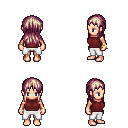
a pixel art fantasy rpg character, female body template, human, light skin, maroon sleeveless shirt, white pants, white blonde unkempt hairstyle, bracelets, four views (front, back, left, right), 2x2 character sprite sheet, small pixel art, hard edges, no anti-aliasing